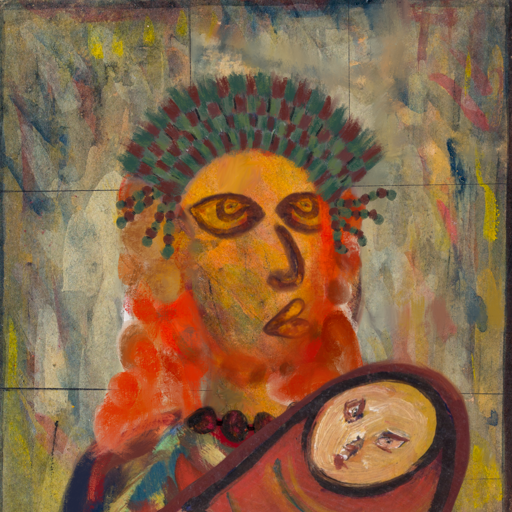
Background: GypsyMother, Head And Neck Side: Gypsy_Mother, Face Side: Comrade, Bust: Mother_And_Son_Son, Hair Side: Rupkatha, Head Accessory: After_Raid_Crown, Second Necklace: Blank, Necklace: Mosgoul, Baby: After_Raid_Baby